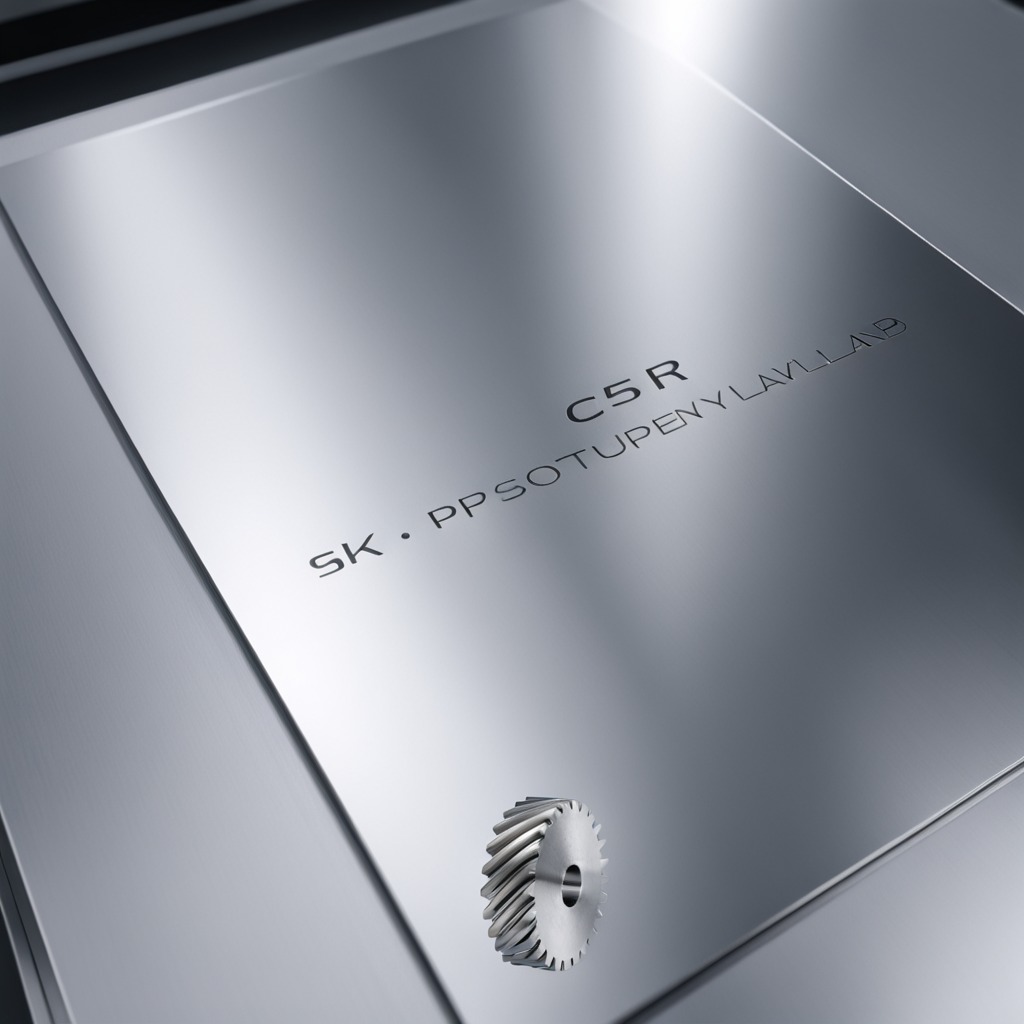
A steel gear with teeth is lying on the stainless steel table in a high-end prototyping lab.